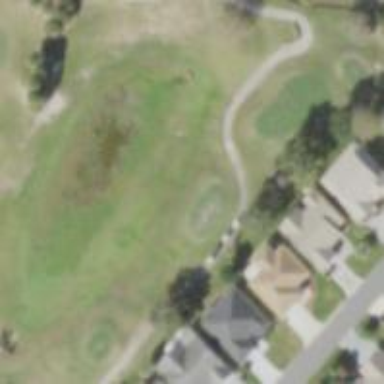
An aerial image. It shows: Path for golf carts.